Field crop: tomato
Growth stage: 1
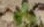
Species: solanum